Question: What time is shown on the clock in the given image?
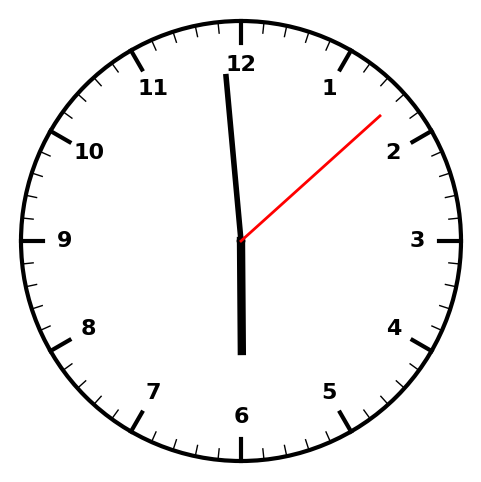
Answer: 05:59:08